Field crop: tomato
Growth stage: 1
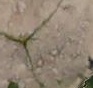
Species: cyperus